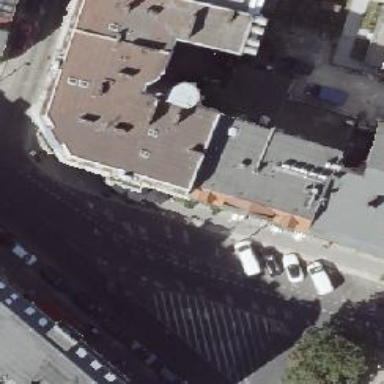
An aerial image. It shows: Hotel.